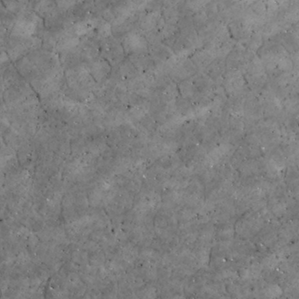
Label: non_frost